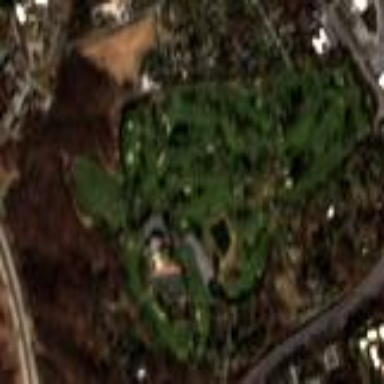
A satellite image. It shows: Golf course surrounded by greenery.